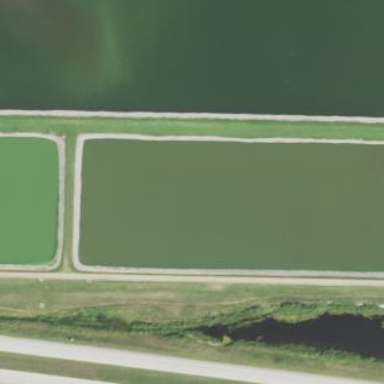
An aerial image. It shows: Reservoir.